Interaction volume radius: 5 \u00c5
Interaction volume height: 25 \u00c5
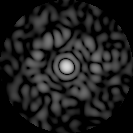
Disorder parameter: 0.8331